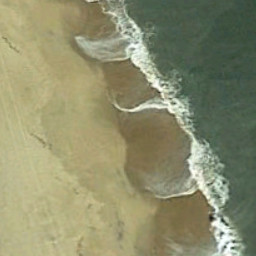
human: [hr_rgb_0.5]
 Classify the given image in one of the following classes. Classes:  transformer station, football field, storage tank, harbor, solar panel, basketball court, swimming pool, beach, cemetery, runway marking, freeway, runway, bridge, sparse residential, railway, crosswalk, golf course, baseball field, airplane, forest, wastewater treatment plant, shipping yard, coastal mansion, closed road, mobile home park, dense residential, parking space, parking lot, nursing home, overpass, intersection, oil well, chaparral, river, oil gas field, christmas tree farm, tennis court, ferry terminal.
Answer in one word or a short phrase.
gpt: beach